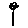
Label: flower